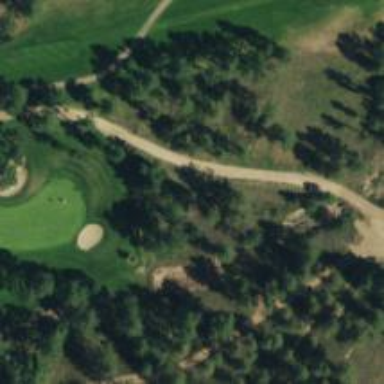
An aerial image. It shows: Footway that serves as golf path.